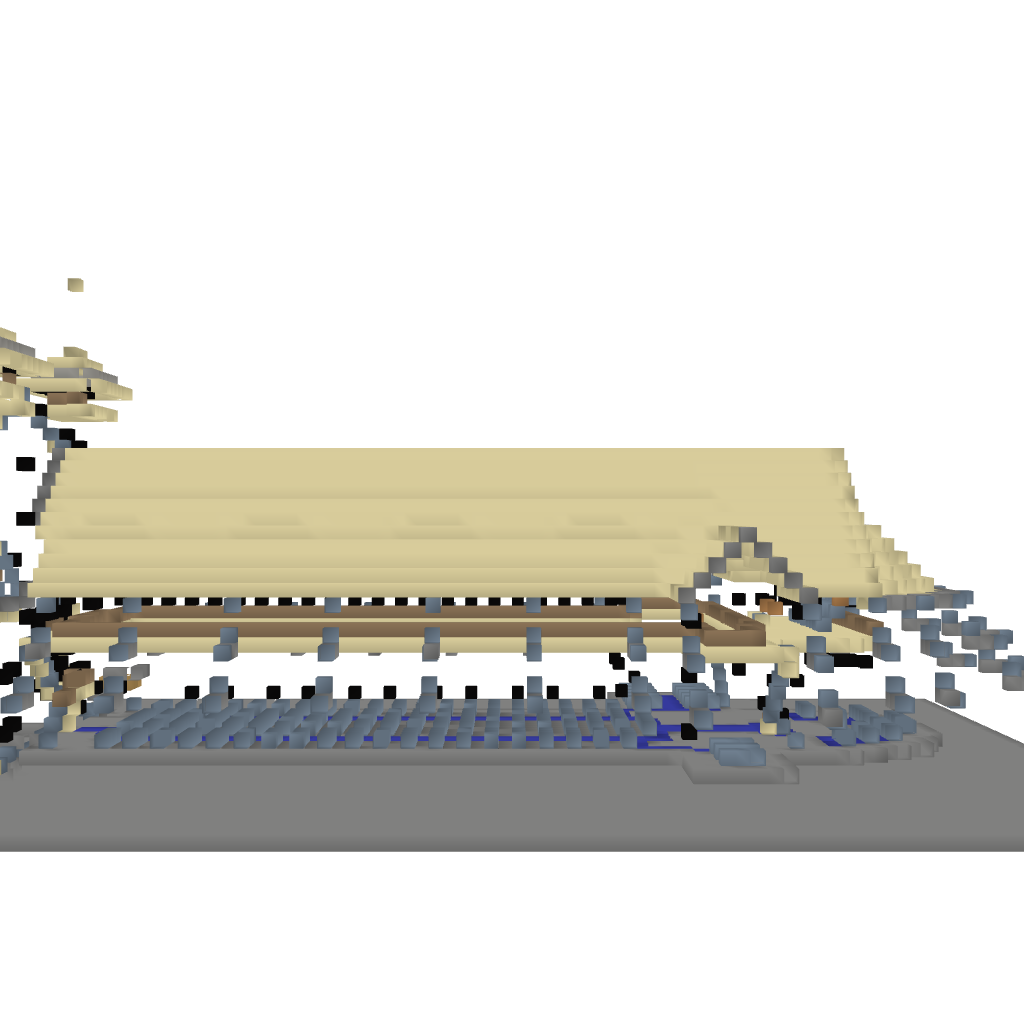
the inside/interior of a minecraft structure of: cathedral